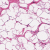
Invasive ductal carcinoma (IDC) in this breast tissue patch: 0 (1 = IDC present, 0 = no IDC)